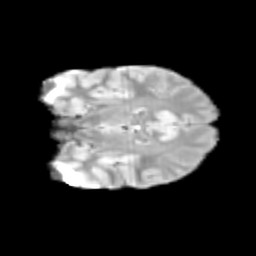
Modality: T2w
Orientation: coronal
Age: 10
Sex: female
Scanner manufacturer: siemens
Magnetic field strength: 3 T
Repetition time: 3.8 s
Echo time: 0.07 s